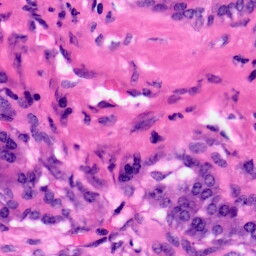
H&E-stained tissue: Pancreatic